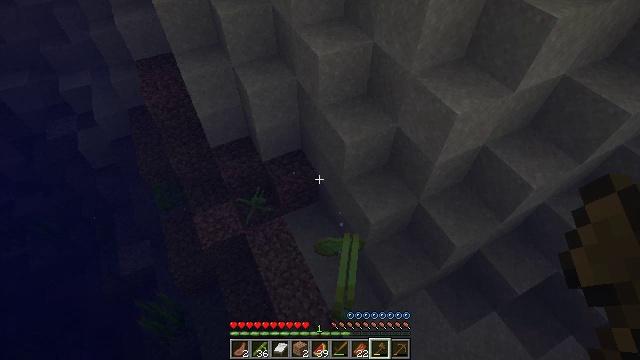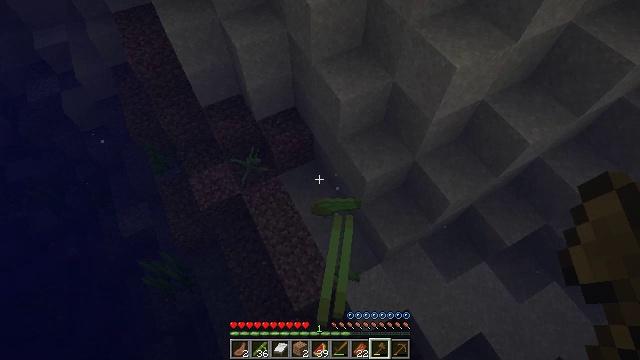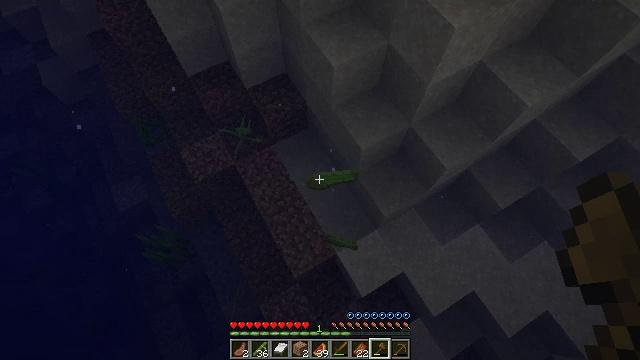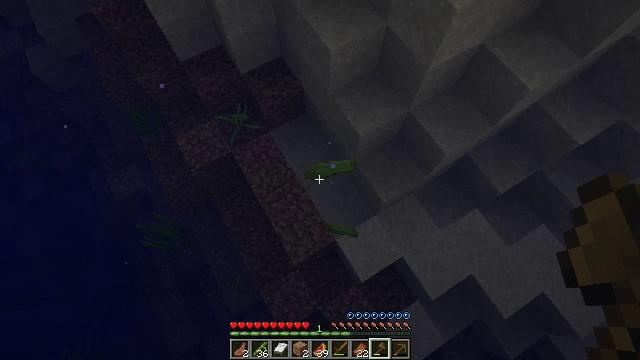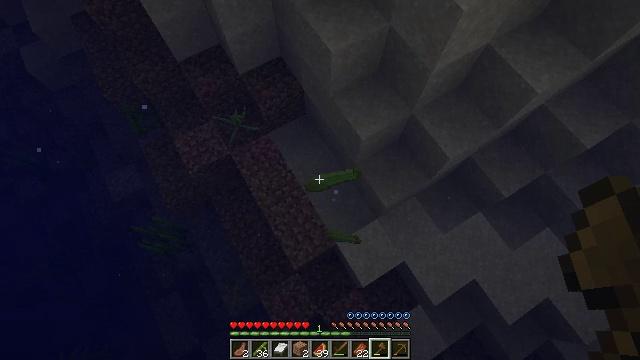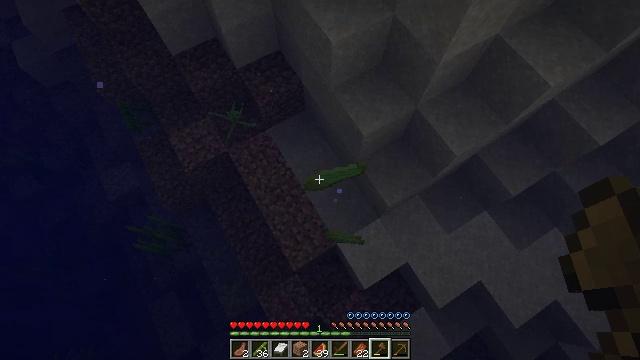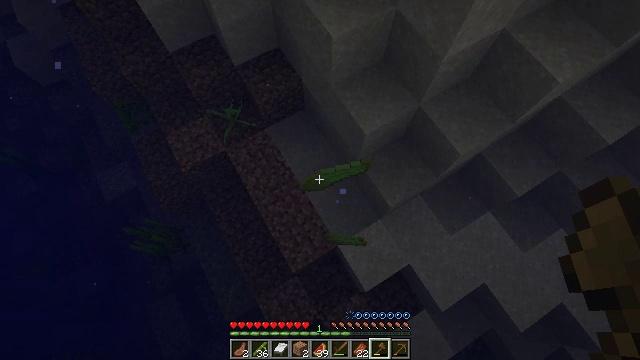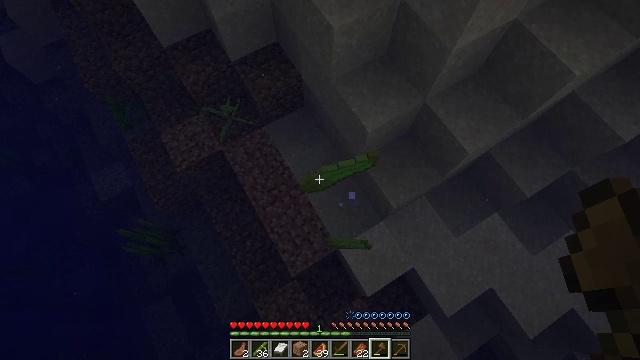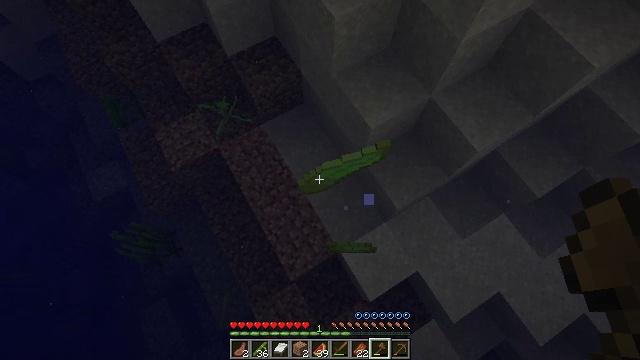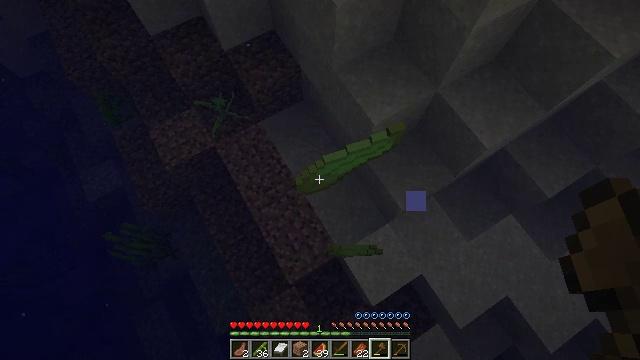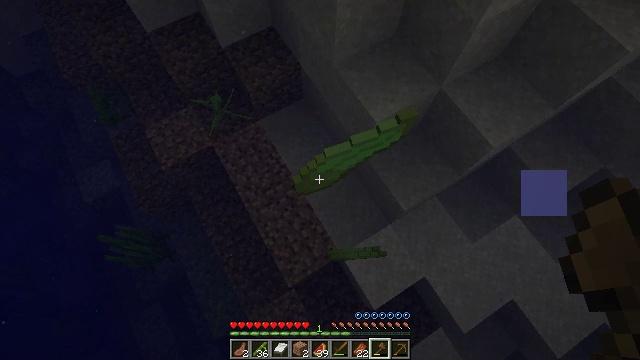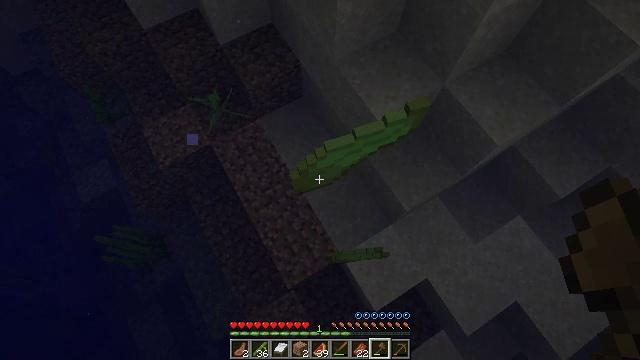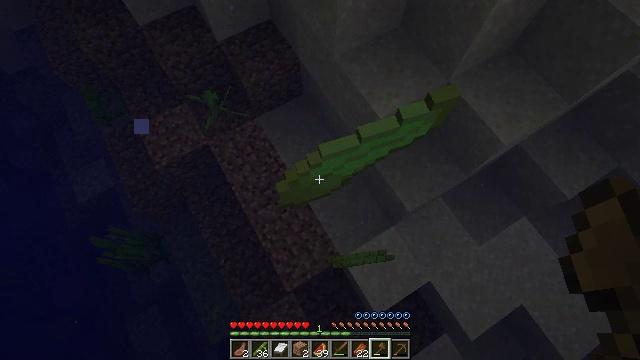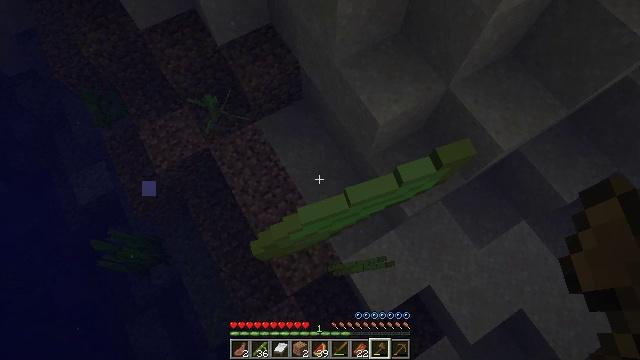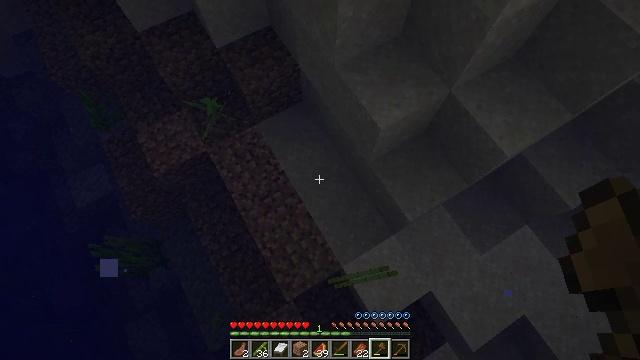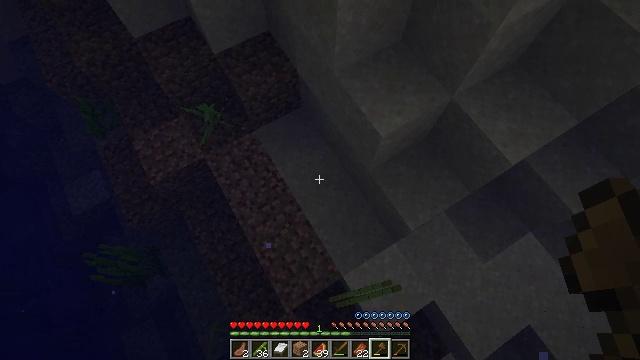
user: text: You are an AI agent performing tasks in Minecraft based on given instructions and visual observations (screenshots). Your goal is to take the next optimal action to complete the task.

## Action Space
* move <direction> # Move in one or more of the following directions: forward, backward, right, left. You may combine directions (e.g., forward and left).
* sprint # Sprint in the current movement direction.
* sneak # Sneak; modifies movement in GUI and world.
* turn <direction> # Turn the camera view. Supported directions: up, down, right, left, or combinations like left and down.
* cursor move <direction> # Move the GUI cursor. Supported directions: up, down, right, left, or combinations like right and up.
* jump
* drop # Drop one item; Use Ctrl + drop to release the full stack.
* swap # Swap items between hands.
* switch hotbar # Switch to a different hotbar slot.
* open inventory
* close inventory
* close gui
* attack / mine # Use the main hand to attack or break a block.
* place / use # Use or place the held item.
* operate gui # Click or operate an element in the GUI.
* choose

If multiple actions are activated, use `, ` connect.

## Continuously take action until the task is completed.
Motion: motion action
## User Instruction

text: Harvest the cactus plant.
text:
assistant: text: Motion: move forward, turn right and down
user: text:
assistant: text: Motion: move forward, turn right and down
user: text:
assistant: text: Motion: move forward, turn down
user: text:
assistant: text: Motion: move forward, sneak
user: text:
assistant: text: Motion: move forward, sneak
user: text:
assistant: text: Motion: move forward, sneak
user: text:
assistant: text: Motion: move forward, sneak
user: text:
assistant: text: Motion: move forward, sneak
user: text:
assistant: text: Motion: move forward, sneak
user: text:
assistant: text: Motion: move forward, sneak
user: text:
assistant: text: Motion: move forward
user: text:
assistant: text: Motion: move forward
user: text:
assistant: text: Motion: move forward
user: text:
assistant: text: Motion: move forward
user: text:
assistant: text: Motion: move forward
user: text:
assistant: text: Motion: move forward, turn up
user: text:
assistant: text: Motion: move forward, turn up
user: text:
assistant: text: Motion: move forward
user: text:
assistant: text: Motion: move forward
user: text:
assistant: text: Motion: move forward
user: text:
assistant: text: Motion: move forward
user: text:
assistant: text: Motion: move forward
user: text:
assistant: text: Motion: move forward, turn right and down
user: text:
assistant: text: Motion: move forward, turn right and down
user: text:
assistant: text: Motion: move forward, turn right and down
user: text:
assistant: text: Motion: move forward, sneak, turn right and down
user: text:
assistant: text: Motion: move forward, sneak, turn right and down
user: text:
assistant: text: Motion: sneak, turn right and up
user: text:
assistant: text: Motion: sneak, turn right and up
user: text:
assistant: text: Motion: sneak, turn right and up